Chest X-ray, PA view. Patient: 60 years old, sex M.
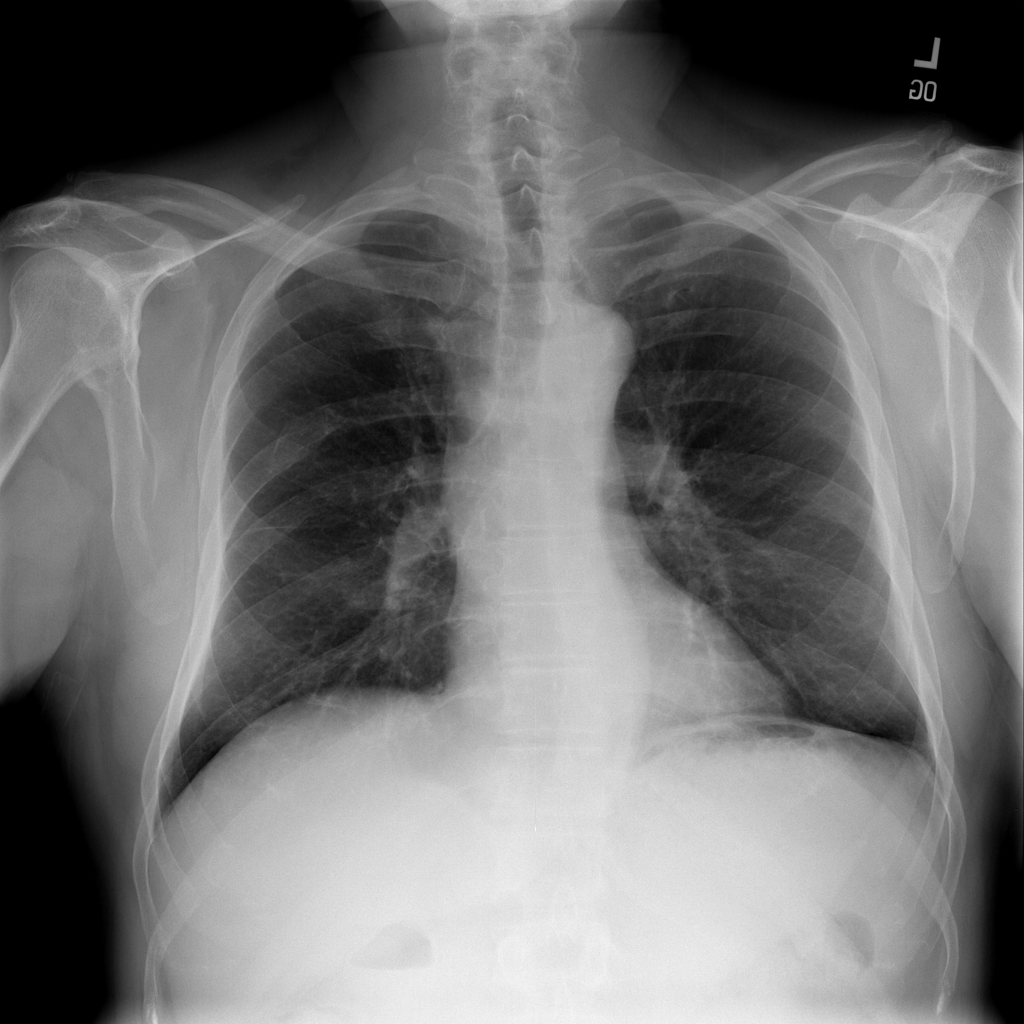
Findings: Infiltration